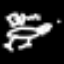
Label: frog